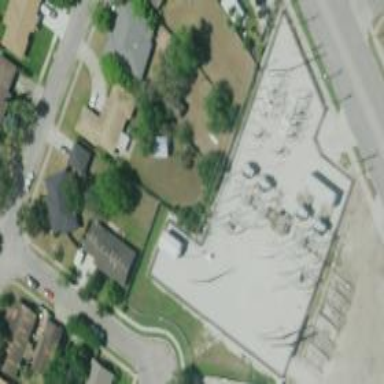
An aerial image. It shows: Distribution substation surrounded by fence.